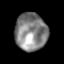
Tissue: lung
Cell type: Epithelial cells
Senescence score: 0.1947
Nuclear area (px): 1179
Mean DAPI intensity: 132.003